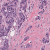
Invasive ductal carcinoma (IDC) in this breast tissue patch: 1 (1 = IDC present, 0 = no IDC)